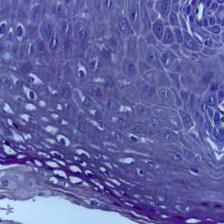
Diagnosis: Normal